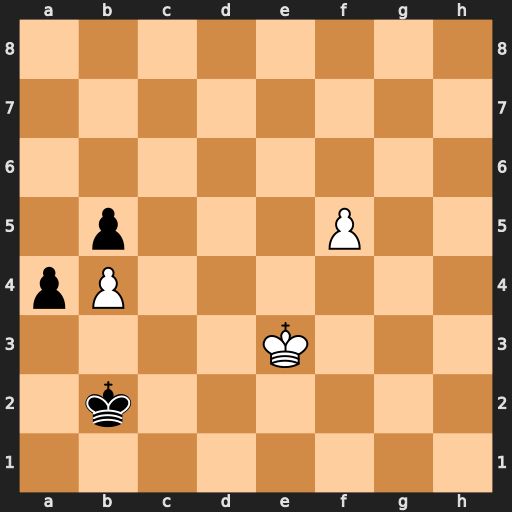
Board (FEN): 8/8/8/1p3P2/pP6/4K3/1k6/8
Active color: w
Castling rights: -
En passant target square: -
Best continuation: f6 a3 f7 a2 f8=Q